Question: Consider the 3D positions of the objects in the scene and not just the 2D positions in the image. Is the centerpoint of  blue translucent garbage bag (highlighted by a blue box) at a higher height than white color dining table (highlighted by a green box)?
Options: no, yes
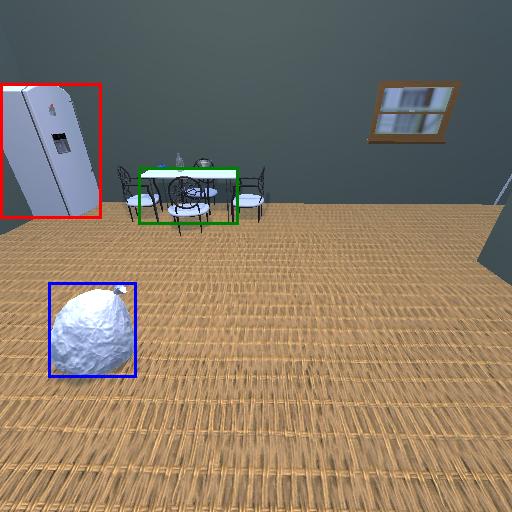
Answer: no